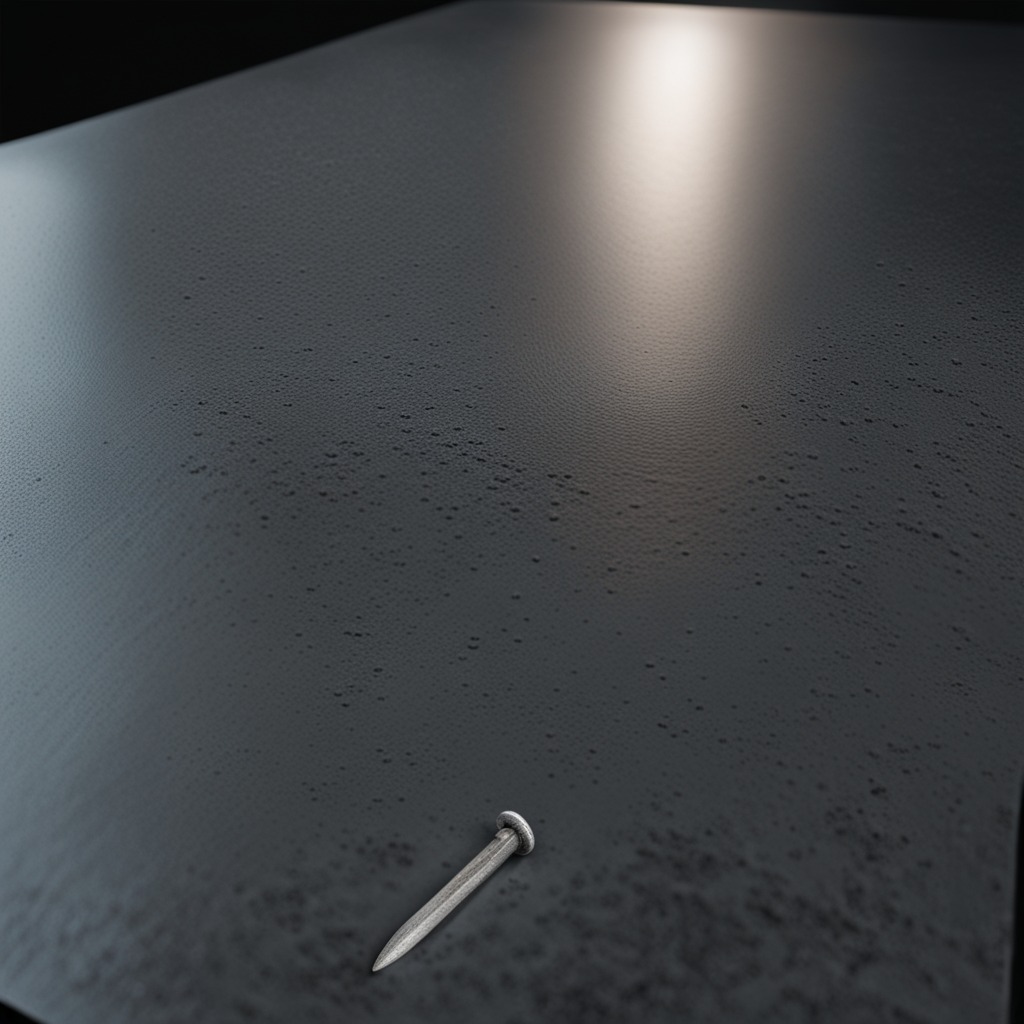
An iron nail is lying on the clean granite table inside a workshop at night dim ambient light soft shadows worn but